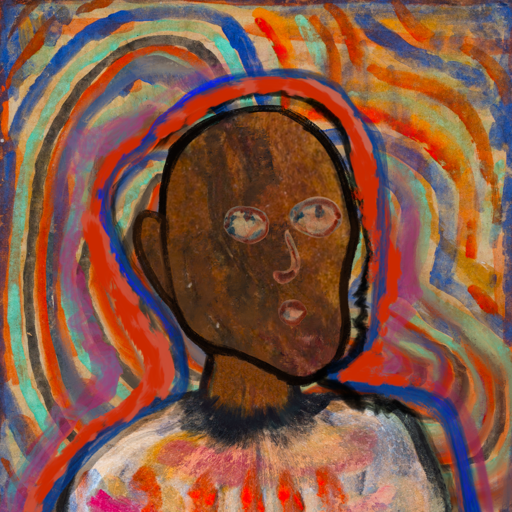
Background: Sisters, Head And Neck Side: Mosgoul, Face Side: Orphan, Bust: Childish, Hair Side: Experience, Head Accessory: Blank, Second Necklace: Blank, Necklace: Blank, Baby: Blank